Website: home-depot
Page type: billing-address
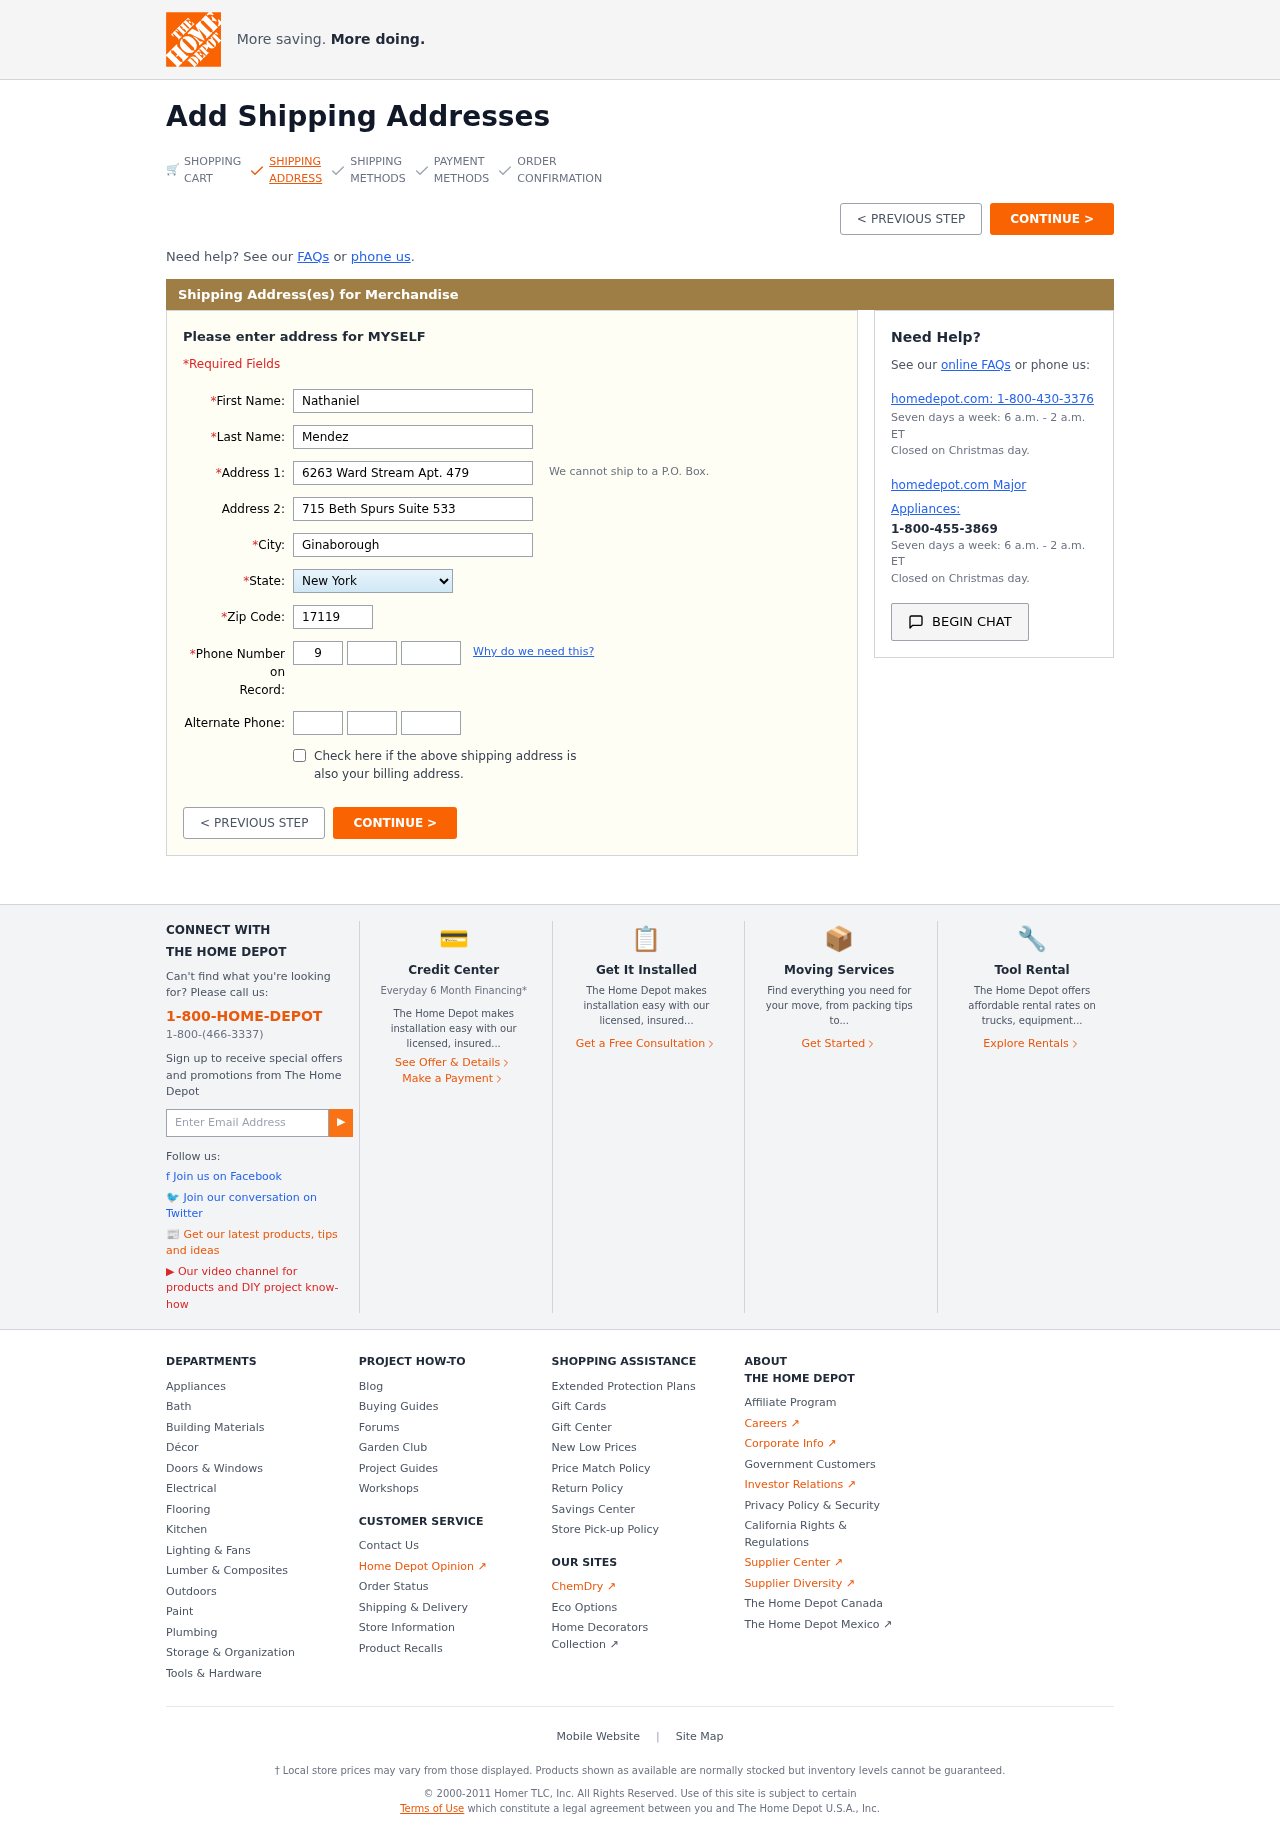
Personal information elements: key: PII_STATE
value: New York
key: PII_FIRSTNAME
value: Nathaniel
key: PII_LASTNAME
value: Mendez
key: PII_STREET
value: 6263 Ward Stream Apt. 479
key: PII_STREET2
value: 715 Beth Spurs Suite 533
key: PII_CITY
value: Ginaborough
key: PII_POSTCODE
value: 17119
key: PII_PHONE_AREA
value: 946
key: PII_PHONE_PREFIX
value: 693
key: PII_PHONE_LINE
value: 7230